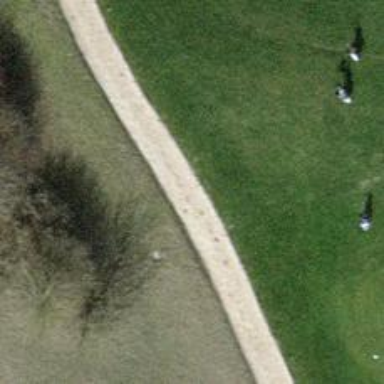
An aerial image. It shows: Path for golf carts.